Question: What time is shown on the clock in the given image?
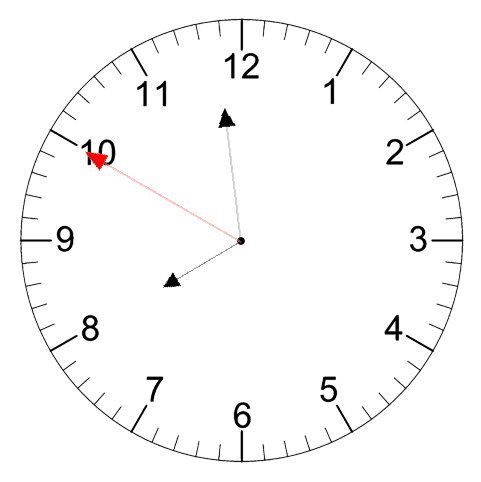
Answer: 07:58:50